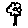
Label: flower